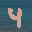
Label: 4